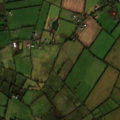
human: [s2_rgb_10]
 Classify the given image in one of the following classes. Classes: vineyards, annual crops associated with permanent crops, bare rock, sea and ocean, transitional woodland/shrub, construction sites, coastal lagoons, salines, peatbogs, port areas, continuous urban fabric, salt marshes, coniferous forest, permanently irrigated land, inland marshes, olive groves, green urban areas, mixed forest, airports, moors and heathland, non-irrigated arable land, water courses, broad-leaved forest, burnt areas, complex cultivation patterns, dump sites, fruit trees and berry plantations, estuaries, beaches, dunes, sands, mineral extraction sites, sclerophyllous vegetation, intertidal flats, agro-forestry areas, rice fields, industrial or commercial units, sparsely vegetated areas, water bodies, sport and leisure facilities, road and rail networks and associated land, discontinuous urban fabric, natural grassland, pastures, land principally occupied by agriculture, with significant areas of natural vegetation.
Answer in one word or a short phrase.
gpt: non-irrigated arable land, pastures